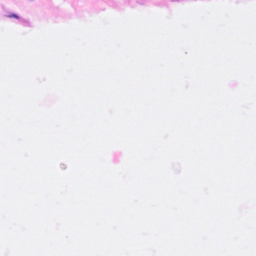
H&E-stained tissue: Breast